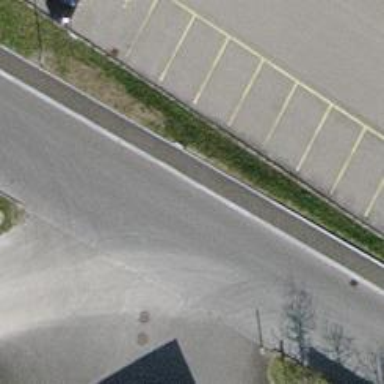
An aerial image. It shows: Asphalt alley used as service road.